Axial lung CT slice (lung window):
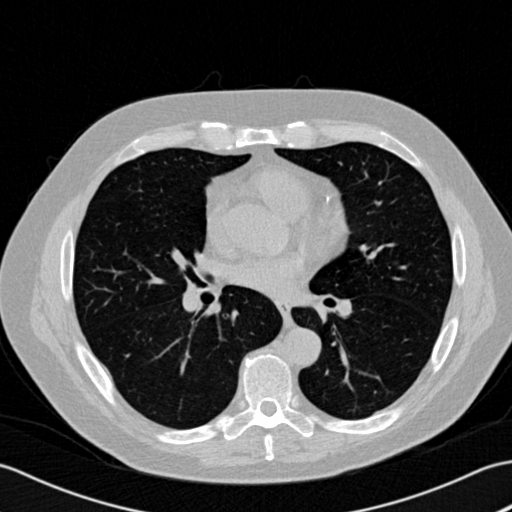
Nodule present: no